Question: I'm using Google Mock Framework to perform unit test over a serial port manager class. The class diagram I'm using is

One of the tests I've prepared in order to test Serial Port Manager is:
'''
TEST(SerialPortManagerTest,AllPortsAreClosedAtInit){
MockSerialPort port1;
EXPECT_CALL(port1, IsOpen()).Times(Exactly(1)).WillOnce(Return(false));
MockSerialPort port2;
EXPECT_CALL(port2, IsOpen()).Times(Exactly(1)).WillOnce(Return(false));
MockSerialPort port3;
EXPECT_CALL(port3, IsOpen()).Times(Exactly(1)).WillOnce(Return(false));
SerialPortInterface* port1Ptr=&port1;
SerialPortInterface* port2Ptr=&port2;
SerialPortInterface* port3Ptr=&port3;
MockSerialPortFactory portFactory;
EXPECT_CALL(portFactory, CreateSerialPort(_)).Times(3).
WillOnce(ReturnPointee(&port1Ptr)).
WillOnce(ReturnPointee(&port2Ptr)).
WillOnce(ReturnPointee(&port3Ptr));
SerialPortFactoryInterface* portFactoryPtr=&portFactory;
SerialPortManager* serialPortManager =new SerialPortManager(portFactoryPtr);
EXPECT_FALSE(serialPortManager->GetPort(COM1)->IsOpen());
EXPECT_FALSE(serialPortManager->GetPort(COM2)->IsOpen());
EXPECT_FALSE(serialPortManager->GetPort(COM3)->IsOpen());
}
'''
When I execute the test it returns an invalid pointer error:
'''
free(): invalid pointer: 0xbfc8d8e4 ***
'''
Looking at the problem I found that the error is not returned if I comment the line that deletes serialPortFactory in the SerialPortManager destructor.
'''
SerialPortManager::~SerialPortManager() {
for (int i = 0; i < PORT_COUNT; i++) {
delete ports[i];
}
//delete serialPortFactory;
}
'''
?How can I mock the serialPortFactory without getting this invalid pointer error?
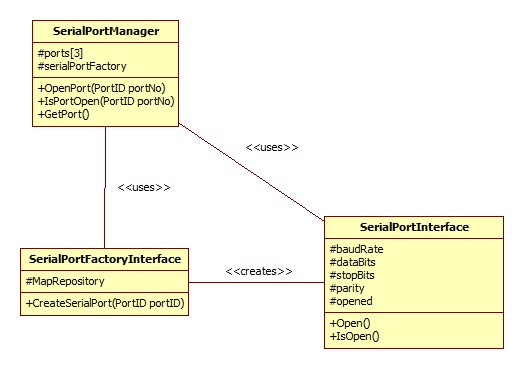
Answer: The error is occurring because the serial port is being deleted twice in your test. The first time occurs when the 'MockSerialPort' falls out of scope in your test. The second time occurs inside the destructor for 'SerialPortManager'. If your intention is to have the 'SerialPortManager' delete the serial ports, then you must declare the serial ports on the heap within your test:
'''
TEST(SerialPortManagerTest,AllPortsAreClosedAtInit){
MockSerialPort* port1 = new MockSerialPort;
EXPECT_CALL(*port1, IsOpen()).Times(Exactly(1)).WillOnce(Return(false));
// Same for the other two serial ports.
MockSerialPortFactory portFactory;
EXPECT_CALL(portFactory, CreateSerialPort(_)).Times(3).
WillOnce(Return(port1)).
WillOnce(Return(port2)).
WillOnce(Return(port3));
// Same as before
}
'''